Field crop: tomato
Growth stage: 1
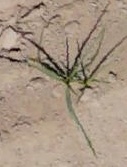
Species: cyperus